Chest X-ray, PA view. Patient: 47 years old, sex M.
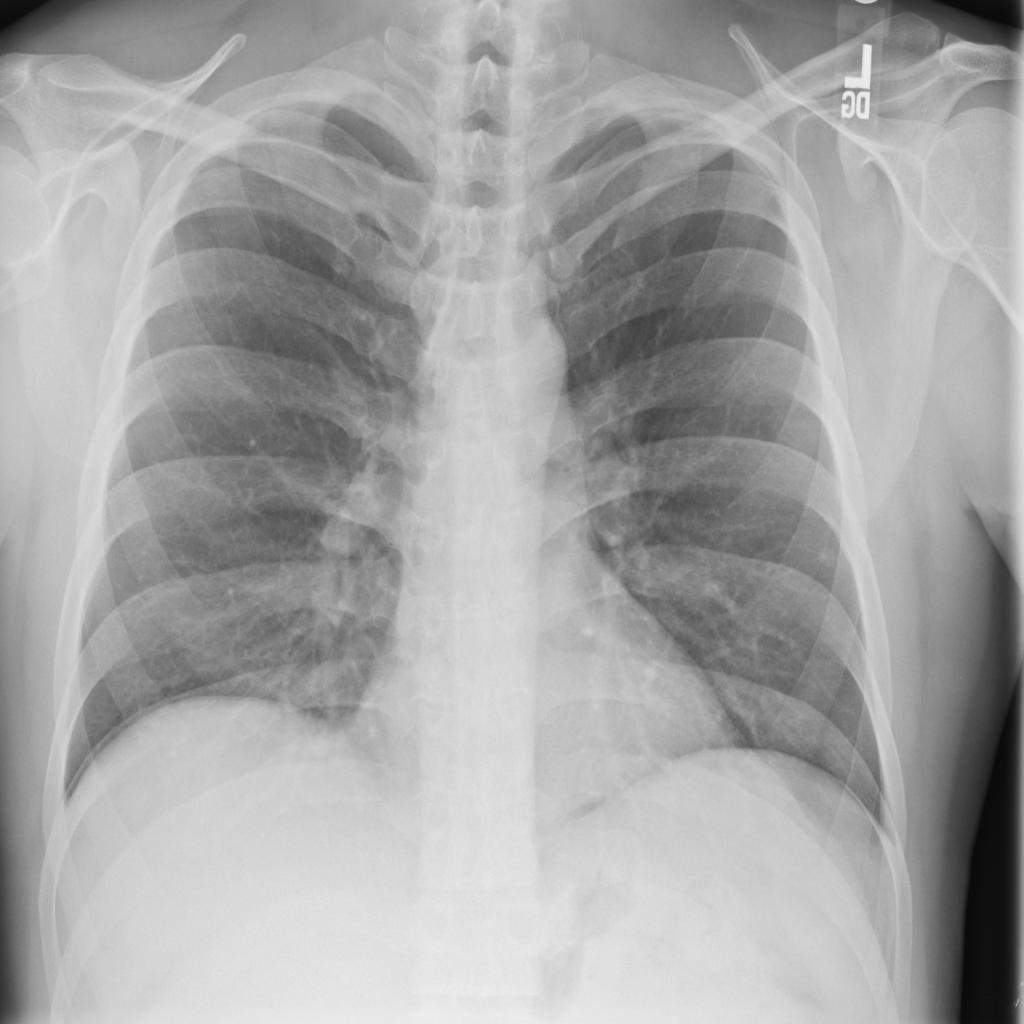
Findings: No Finding